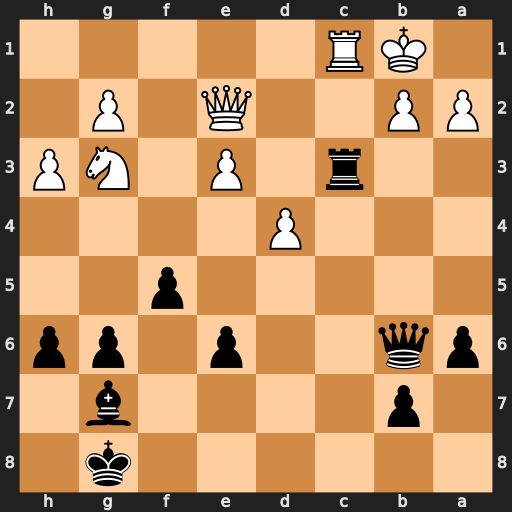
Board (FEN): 6k1/1p4b1/pq2p1pp/5p2/3P4/2r1P1NP/PP2Q1P1/1KR5
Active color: b
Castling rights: -
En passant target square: -
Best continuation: Rxc1+ Kxc1 Qc7+